Question: I am developing the graph using kichart. But i don't know how to set the values along the y-axis like x-axis values and more thing how to remove the trial version tag in the image. I am getting the value as "0.00" along the y-axis. How to modify values like x-axis. is kichart is better to implement the line graphs? if No, then please suggest me the other way.
'''
code
'''
public class chartview extends Activity
{
'''
LineView lv;
@Override
public void onCreate(Bundle savedInstanceState)
{
super.onCreate(savedInstanceState);
//setContentView(R.layout.main);
String xaxis[]=new String[4];
xaxis[0]="2006";
xaxis[1]="2007";
xaxis[2]="2008";
xaxis[3]="2009";
float line1[]=new float[4];
line1[0]=120;
line1[1]=240;
line1[2]=500;
line1[3]=100;
float line2[]=new float[4];
line2[0]=100;
line2[1]=650;
line2[2]=700;
line2[3]=300;
float line3[]=new float[4];
line3[0]=50;
line3[1]=50;
line3[2]=50;
line3[3]=50;
Aitem items[]=new Aitem[3];
items[0]= new Aitem(Color.BLUE,"pauOut",line1);
items[1]= new Aitem(Color.GREEN,"pauOut",line2);
items[2]= new Aitem(Color.YELLOW,"pauOut",line3);
lv=new LineView(this);
lv.setTitle("Yearly Budget");
lv.setAxisValueX(xaxis);
lv.setItems(items);
setContentView(lv);
}
'''
}

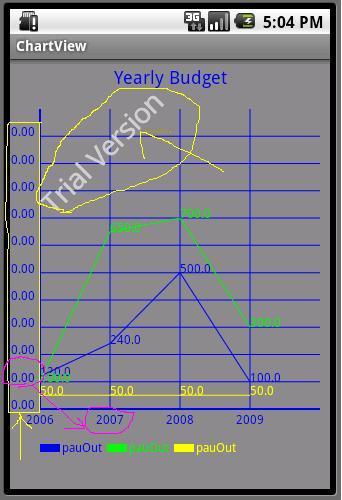
Answer: > But i don't know how to set the values along the y-axis :
'''
lv = new LineView(this);
lv.setYAxisRegionStart(50f);
lv.setYAxisRegionEnd(500f);
'''
> more thing how to remove the trial version tag in the image.
that's easy, <URL> it.